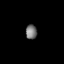
Tissue: lung
Cell type: Others
Senescence score: 0.5678
Nuclear area (px): 158
Mean DAPI intensity: 119.044